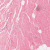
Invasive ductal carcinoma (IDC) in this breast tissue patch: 0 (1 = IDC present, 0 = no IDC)